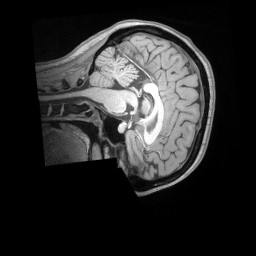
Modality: T1w
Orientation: sagittal
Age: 23
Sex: female
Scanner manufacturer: siemens
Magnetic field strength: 3 T
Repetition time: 2.53 s
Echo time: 0.00164 s